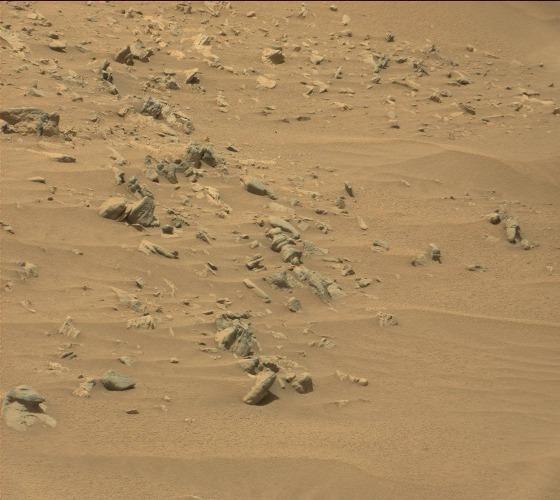
Terrain classes present: Gravel / Sand / Soil, Rock, Shadow